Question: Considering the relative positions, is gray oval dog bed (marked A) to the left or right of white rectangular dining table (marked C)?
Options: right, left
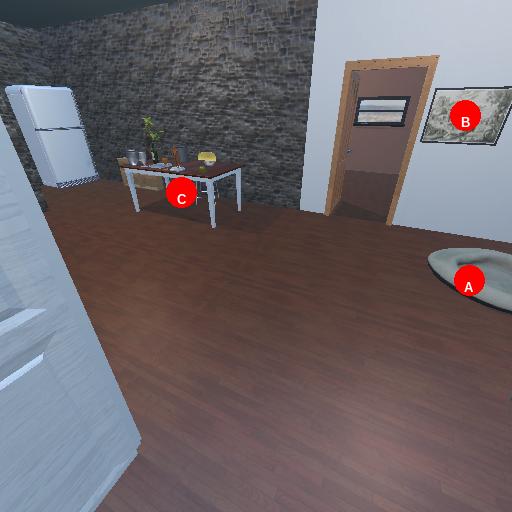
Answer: right